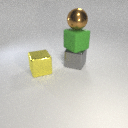
large green rubber cube below large brown metal sphere